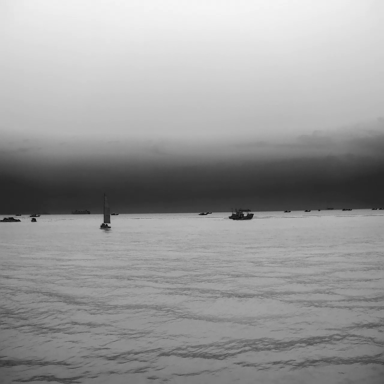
There are 13 bulk_carriers in the infrared image.